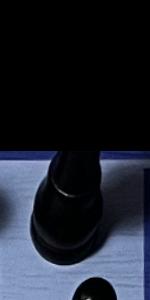
Label: King_Black